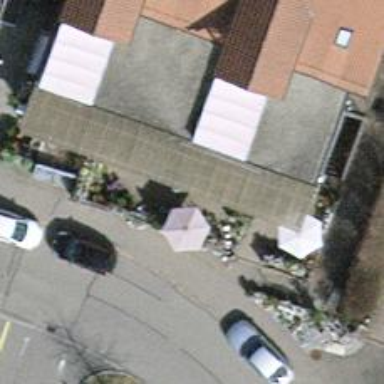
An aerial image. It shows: Garden center.